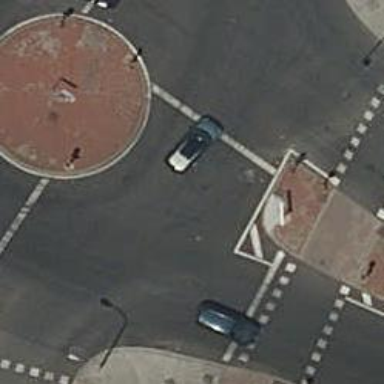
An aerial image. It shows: Road with traffic signals.